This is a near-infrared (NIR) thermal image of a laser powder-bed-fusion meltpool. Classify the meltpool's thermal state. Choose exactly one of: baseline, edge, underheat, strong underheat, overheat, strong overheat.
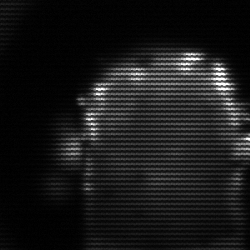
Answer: baseline